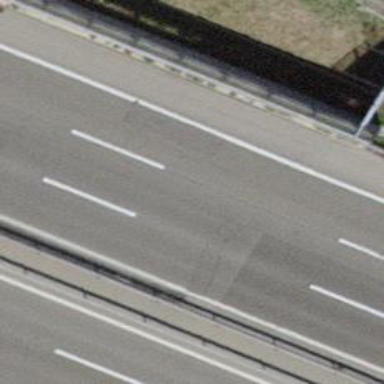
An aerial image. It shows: Asphalt motorway.